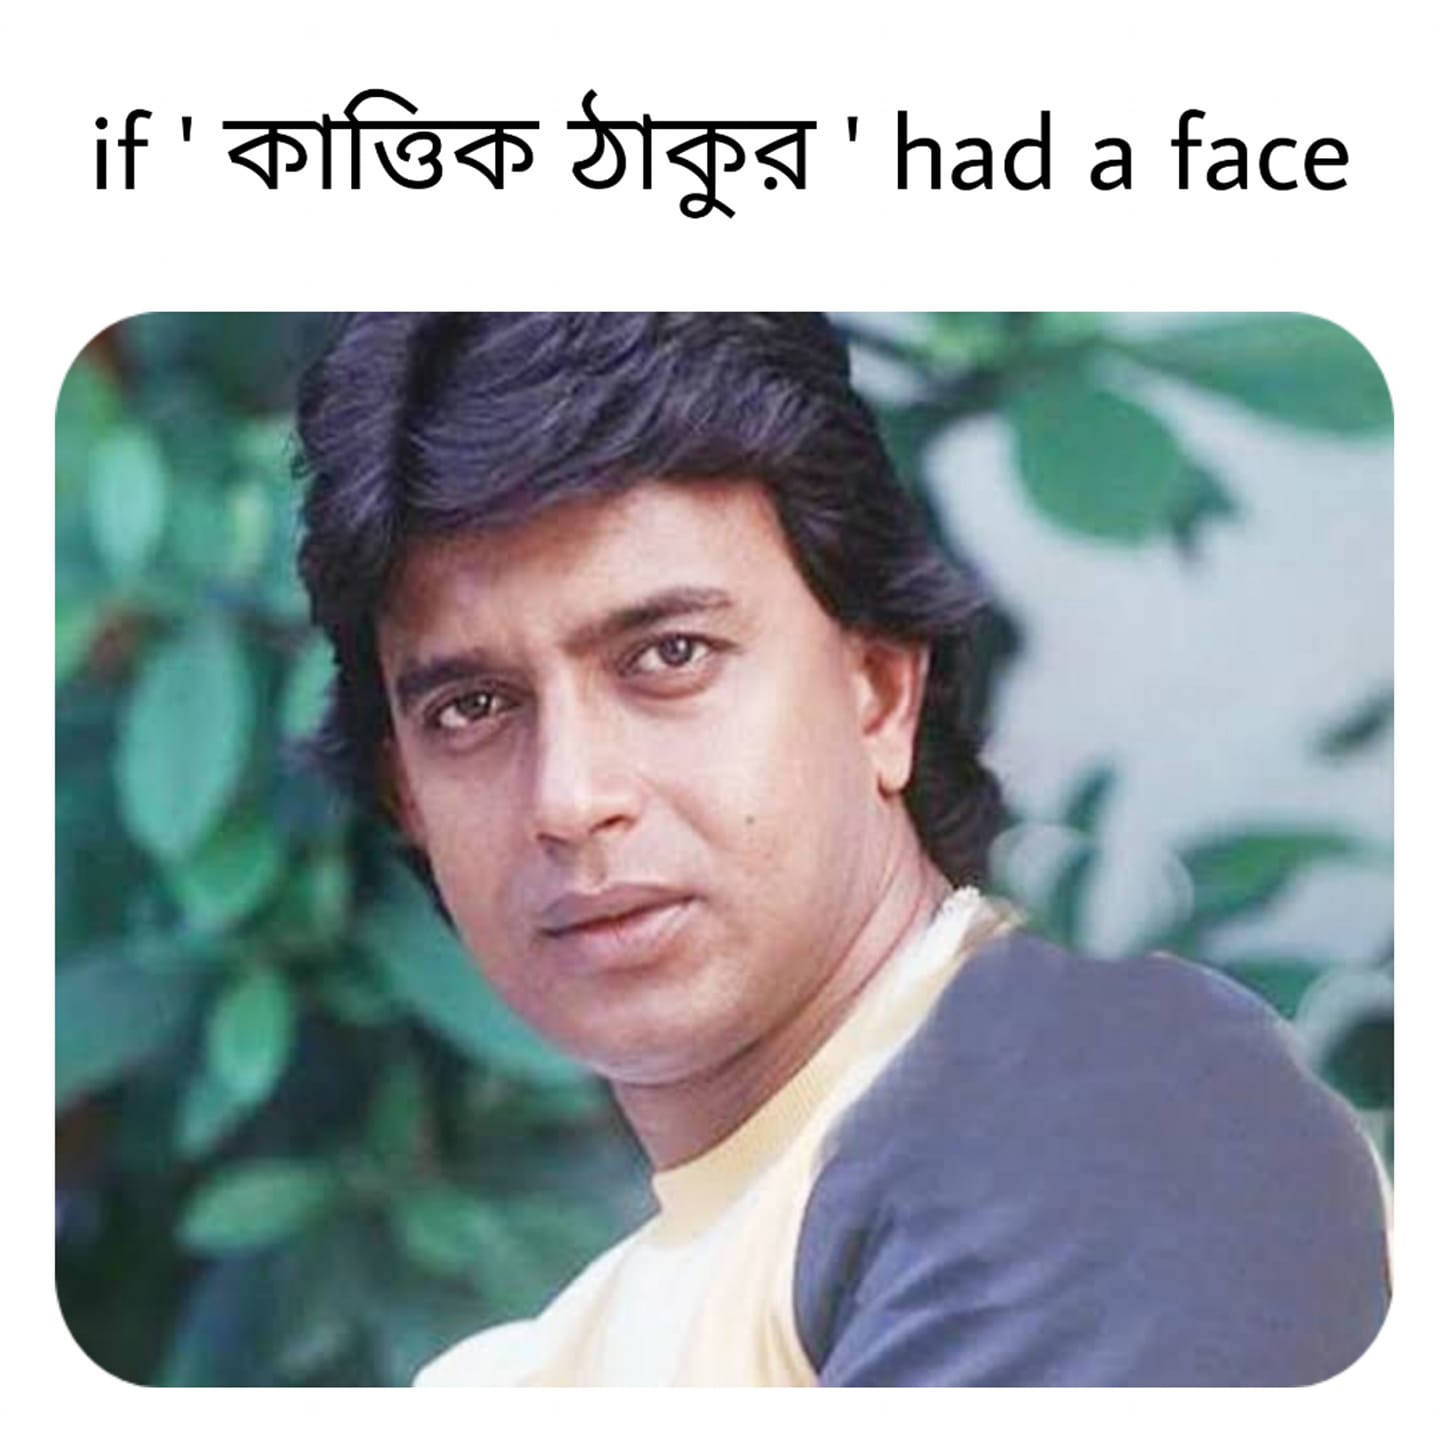
Caption: if ' কাত্তিক ঠাকুর ' had a face
Label: non-hate